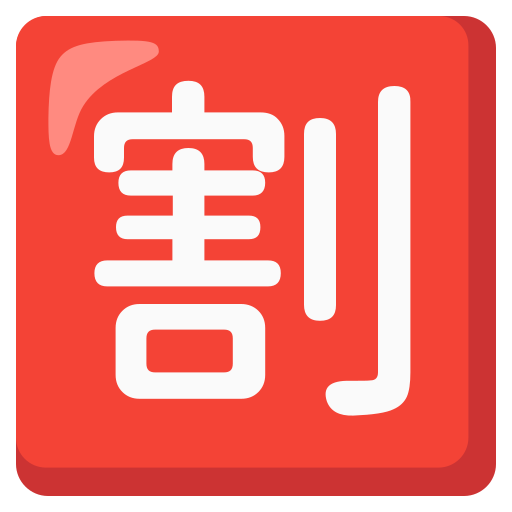
Emoji: 🈹